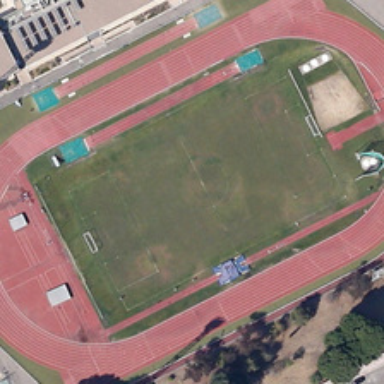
Several green trees and a building are in two sides of a playground .